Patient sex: F
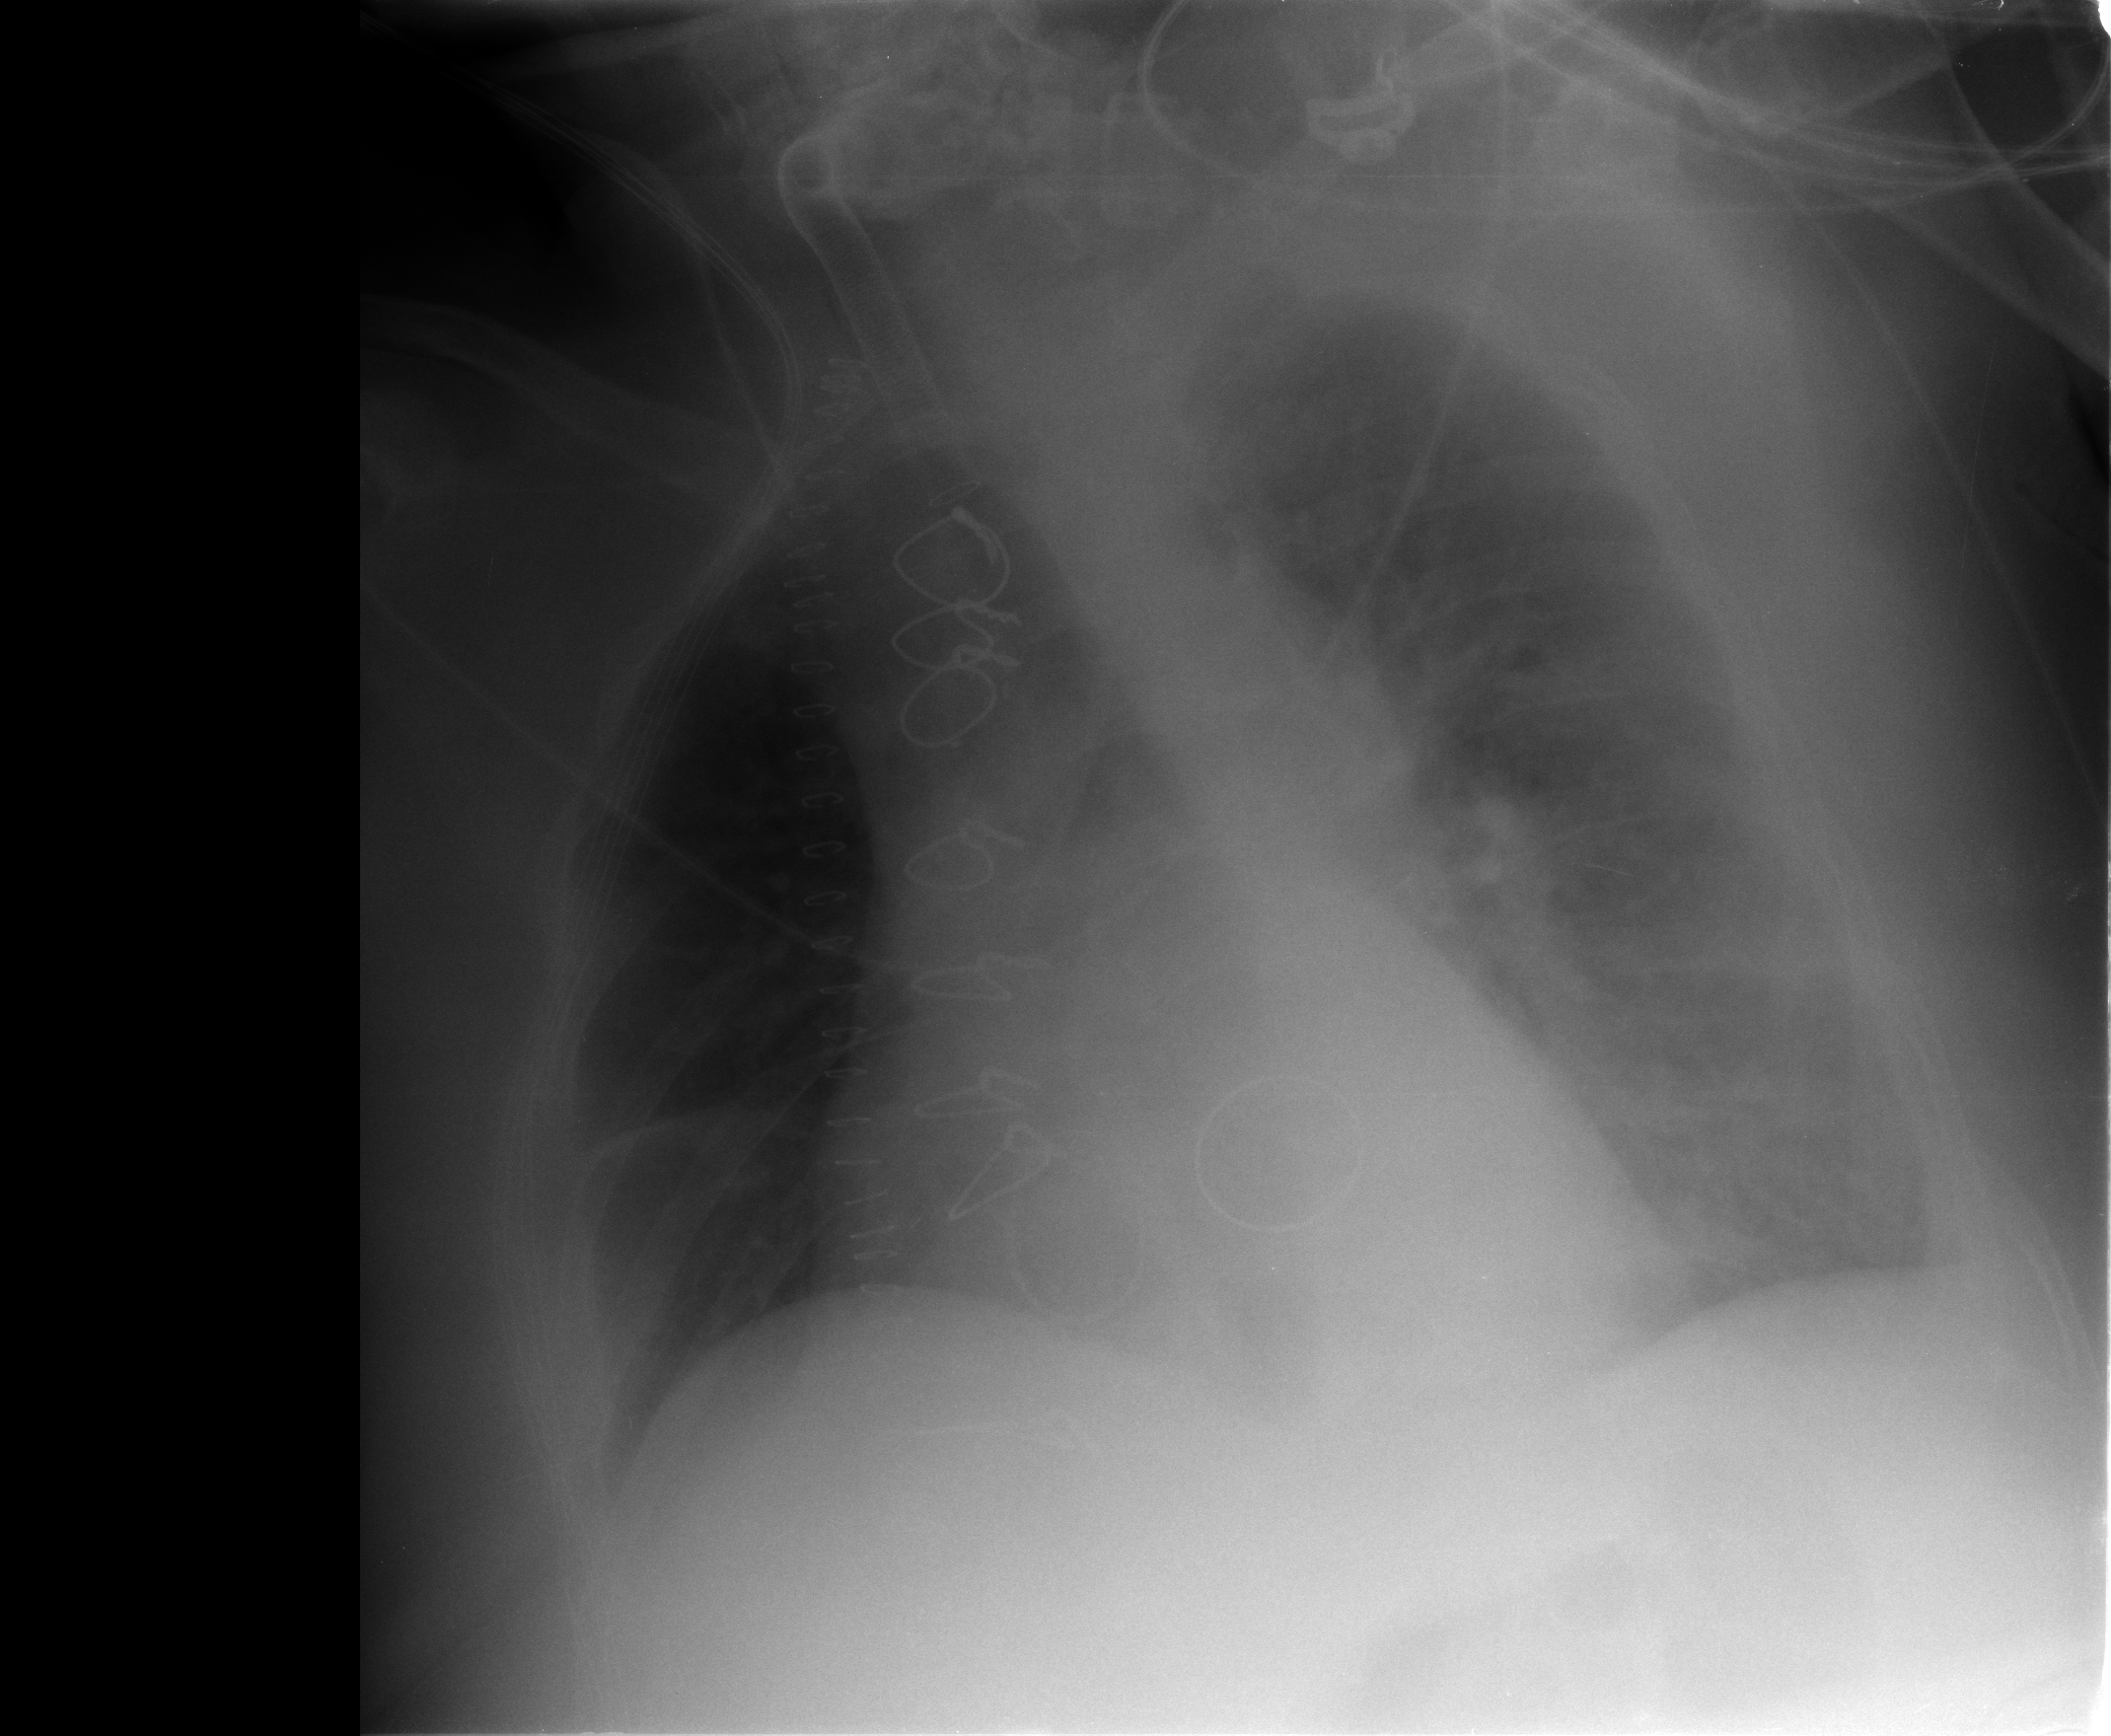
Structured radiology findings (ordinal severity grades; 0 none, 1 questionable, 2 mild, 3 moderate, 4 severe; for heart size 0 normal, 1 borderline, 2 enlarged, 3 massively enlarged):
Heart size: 2
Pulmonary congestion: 2
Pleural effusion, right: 2
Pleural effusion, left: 2
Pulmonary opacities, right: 0
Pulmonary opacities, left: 1
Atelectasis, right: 2
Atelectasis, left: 2